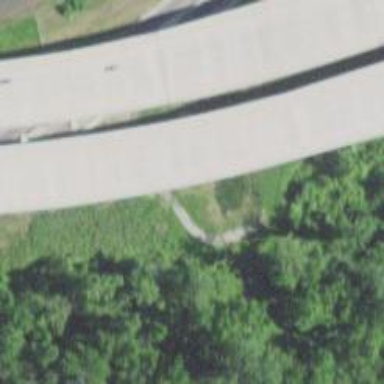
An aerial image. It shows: Viaduct bridge on motorway.